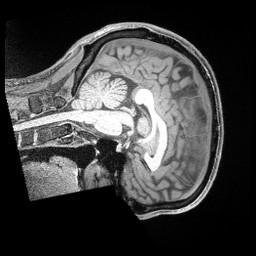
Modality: T1w
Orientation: sagittal
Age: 36
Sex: male
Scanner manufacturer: siemens
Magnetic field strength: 3 T
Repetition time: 2 s
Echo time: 0.00211 s